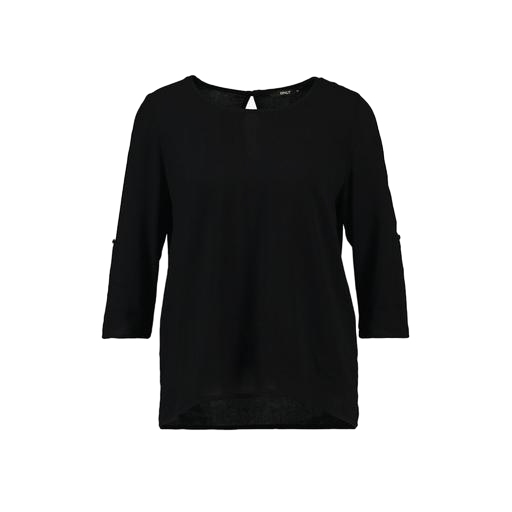
black three-quarter-sleeve top only macy, black three-quarter-sleeve scoop-neck t-shirt only macy, black plus size printed t-shirt only macy, white background